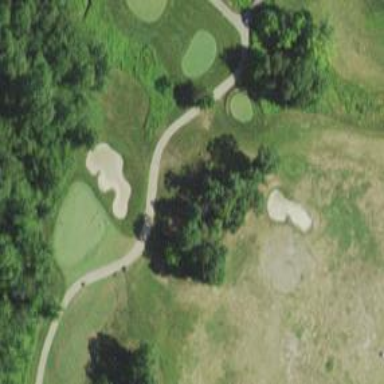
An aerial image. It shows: Path for both road and golf.